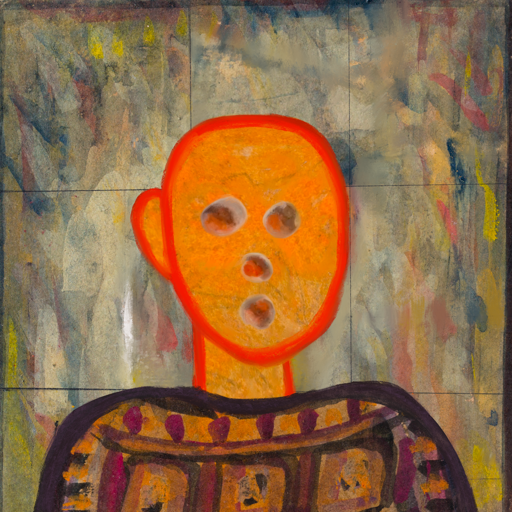
Background: GypsyMother, Head And Neck Front: Sisters, Face Front: Rupkatha, Bust: Doll, Hair Front: Blank, Head Accessory: Blank, Second Necklace: Blank, Necklace: Blank, Baby: Blank